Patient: sex F, age 60
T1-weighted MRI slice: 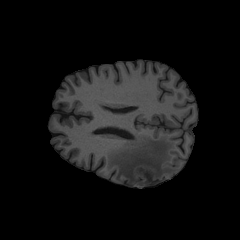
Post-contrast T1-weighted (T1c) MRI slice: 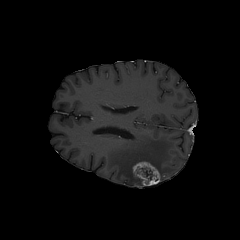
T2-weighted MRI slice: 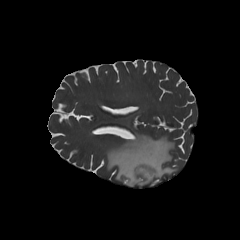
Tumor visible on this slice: yes
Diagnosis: Glioblastoma, IDH-wildtype
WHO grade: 4